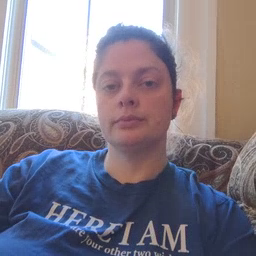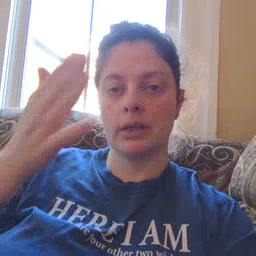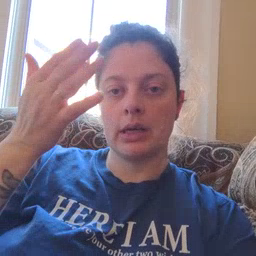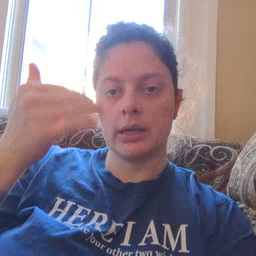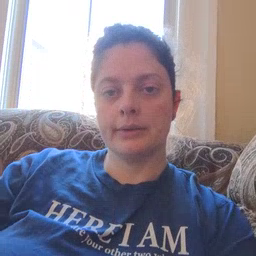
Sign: flag